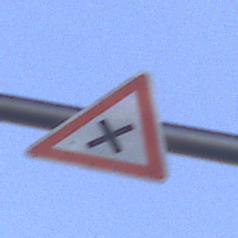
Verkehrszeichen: KreuzungOderEinmuendung
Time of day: Midday
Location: Roofed (Underpass)
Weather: Clear
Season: NotSpecified
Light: Natural